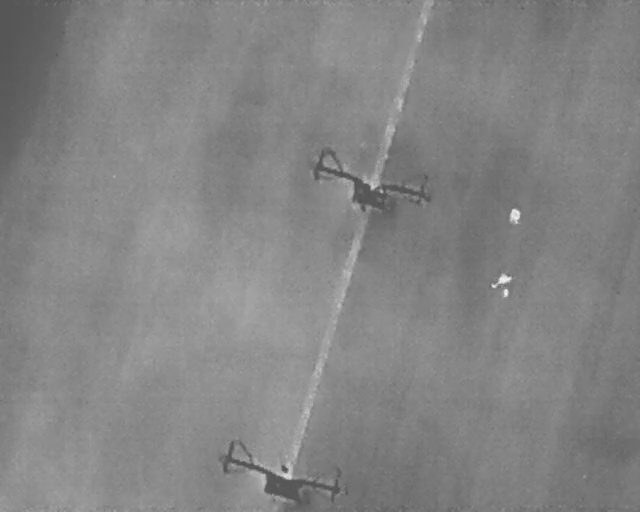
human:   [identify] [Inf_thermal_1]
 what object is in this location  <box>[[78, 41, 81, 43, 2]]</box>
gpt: <ref>1 medium person at the right</ref>

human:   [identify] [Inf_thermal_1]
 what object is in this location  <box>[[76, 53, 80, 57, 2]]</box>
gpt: <ref>1 large person at the right</ref>